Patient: sex F, age 31
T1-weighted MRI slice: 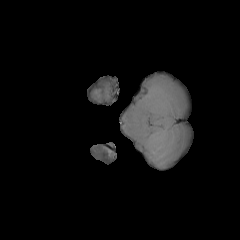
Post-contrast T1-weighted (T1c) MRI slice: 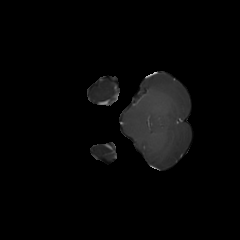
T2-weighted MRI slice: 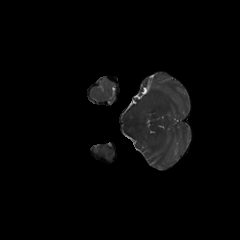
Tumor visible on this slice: no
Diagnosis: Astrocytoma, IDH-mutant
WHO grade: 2